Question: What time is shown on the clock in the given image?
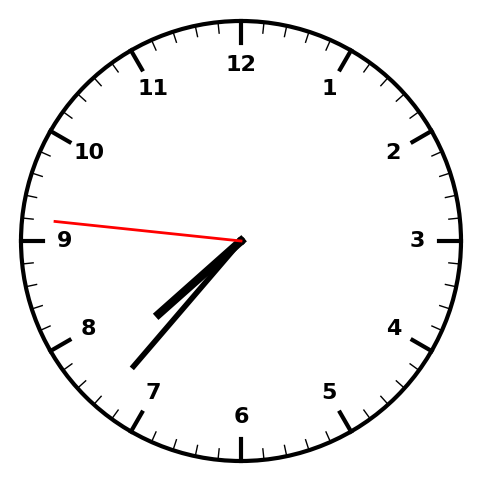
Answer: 07:36:46